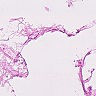
Metastatic tissue present: no